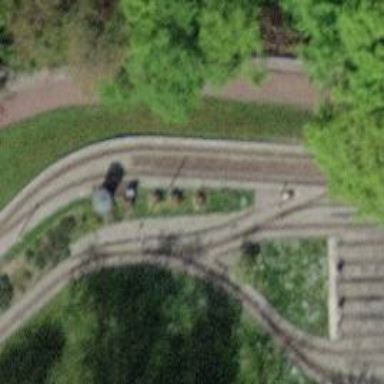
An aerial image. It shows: Miniature railway siding.